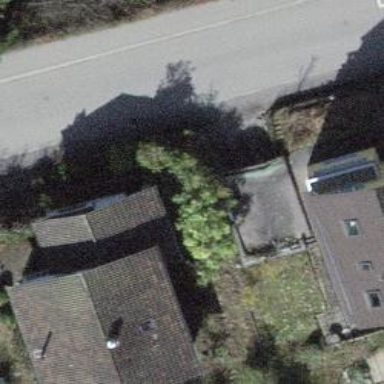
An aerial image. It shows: Detached residential building with gabled roof.